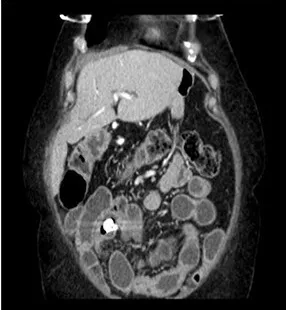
CT enterography.
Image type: radiology (ct)